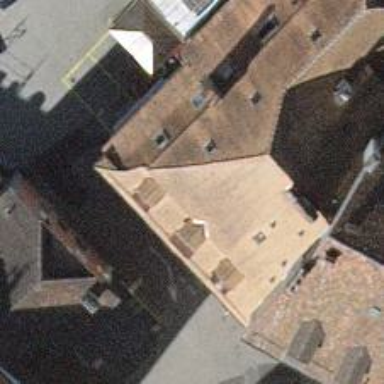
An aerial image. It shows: Pub.